Question: I wanted to try out <URL> library in my app. But since I am fairly inexperienced with inflators I got stuck on this error for hours.
I get a while trying to and I can't figure out why.
'''
public class WizardStep1 extends WizardStep {
//Wire the layout to the step
public WizardStep1() {
}
//Set your layout here
@Override
public View onCreateView(LayoutInflater inflater, ViewGroup container,
Bundle savedInstanceState) {
View v = inflater.inflate(R.layout.wizard, container, false);
TextView tv = (TextView) v.findViewById(R.id.wizard_textView); // tv = null
tv.setText("This is an example of Step 1 in the wizard. Press the Next " + // NullPointerException gets thrown here
"button to proceed to the next step. Hit the back button to go back to the calling activity.");
return v;
}
}
'''
So is null for some reason. I can't figure this out because I clearly defined it in XML
'''
<LinearLayout xmlns:android="http://schemas.android.com/apk/res/android"
android:orientation="vertical"
android:layout_width="match_parent"
android:layout_height="match_parent">
<TextView
android:layout_width="fill_parent"
android:layout_height="wrap_content"
android:id="@+id/wizard_textView"
android:layout_marginTop="10dp"
android:textSize="20dp"
android:text="gtsets" />
</LinearLayout>
'''
This code is also from their documentation so it just further confuses me :/
Edit:
Here's wizardStartup class :
'''
public class wizardStartup extends BasicWizardLayout {
/**
* Note that initially BasicWizardLayout inherits from {@link android.support.v4.app.Fragment} and therefore you must have an empty constructor
*/
public wizardStartup() {
super();
}
//You must override this method and create a wizard flow by
//using WizardFlow.Builder as shown in this example
@Override
public WizardFlow onSetup() {
/* Optionally, you can set different labels for the control buttons
setNextButtonLabel("Advance");
setBackButtonLabel("Return");
setFinishButtonLabel("Finalize"); */
return new WizardFlow.Builder()
.addStep(WizardStep1.class) //Add your steps in the order you want them
.addStep(WizardStep2.class) //to appear and eventually call create()
.create(); //to create the wizard flow.
}
}
'''
LogCat :
> 07-15 17:58:05.491 10299-10299/ba.imasoft.dfms.app E/AndroidRuntime:
FATAL EXCEPTION: main
java.lang.NullPointerException
at ba.imasoft.dfms.app.wizards.steps.WizardStep1.onCreateView(WizardStep1.java:28)
Line 28 is 'tv.setText("This'..
If I comment out the lines that contain tv variable It works but not the way It's supposed to.. I need to edit the view for each step.
tv = null proof...

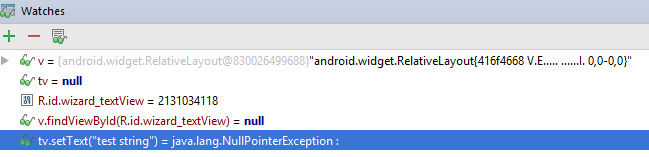
Answer: The problem was bizarrely strange..
Anyway all I did is change to figured it was using as something else in the library hmm..
It worked.